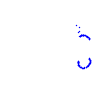
Particle: proton